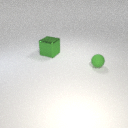
large green metal cube behind small green rubber sphere